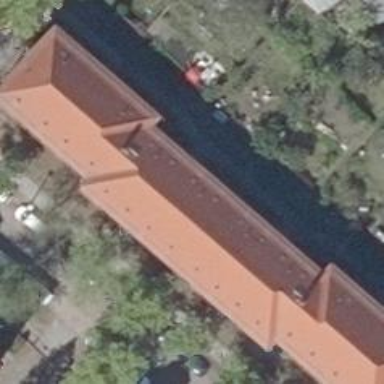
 featuring hipped roof made of red roof tiles."